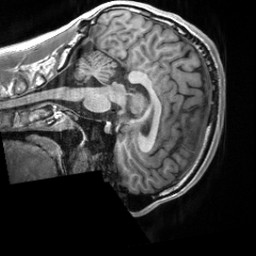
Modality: T1w
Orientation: sagittal
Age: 27
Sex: male
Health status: healthy
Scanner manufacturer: siemens
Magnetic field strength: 3 T
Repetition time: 2 s
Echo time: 0.00232 s